Question: I have a file I'm using to hold system information that my program needs on execution.
The program will read from it and write to it periodically. How do I do this? Among other problems, I'm having trouble with paths
Example

How do I read/write to this properites file if deploying application as runnable jar
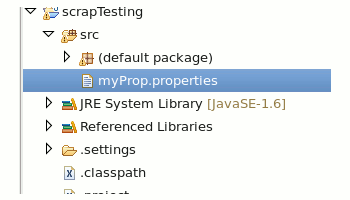
Answer: You can't write to a file that exists as part of a ZIP file... it does not exist as a file on the filesystem.
Considered the Preferences API?